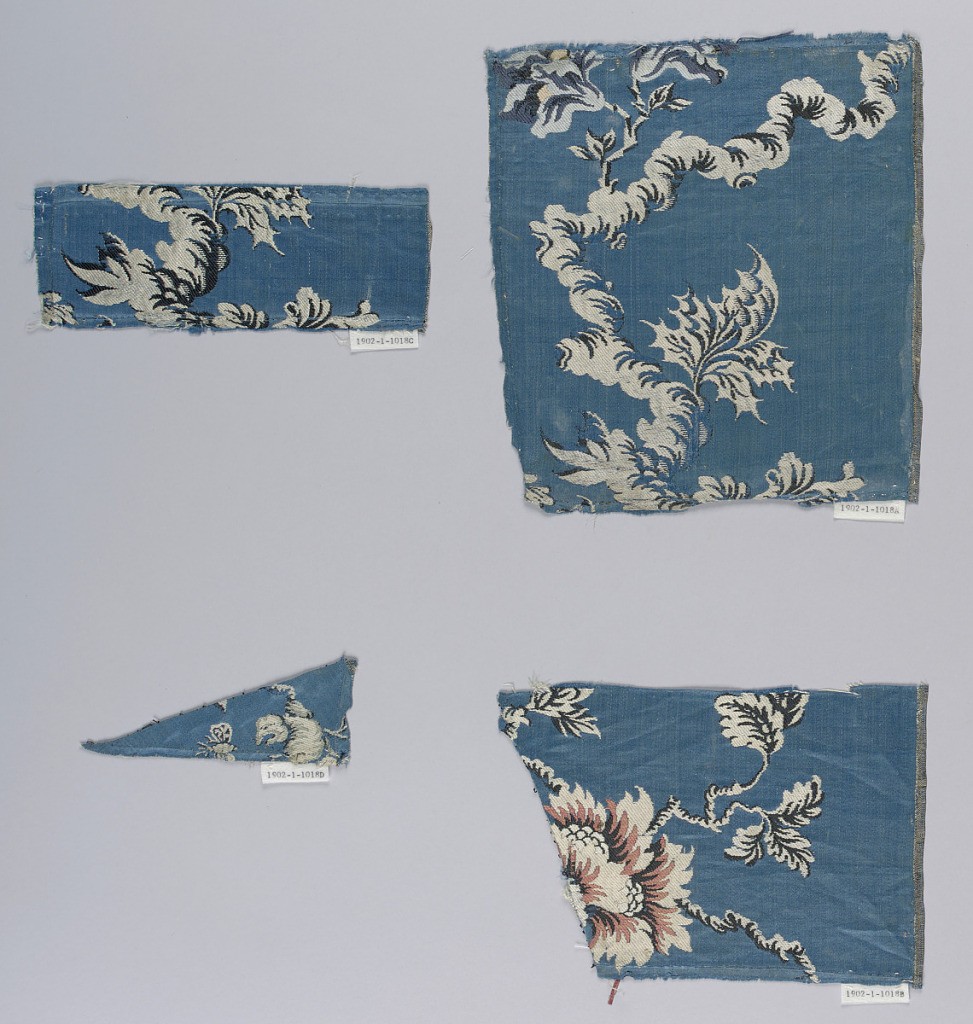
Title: Fragments
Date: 18th century
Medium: silk Technique: woven
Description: White flowers on blue ground.